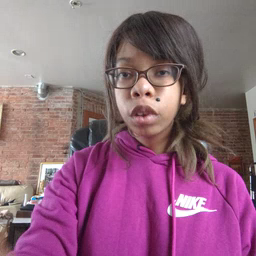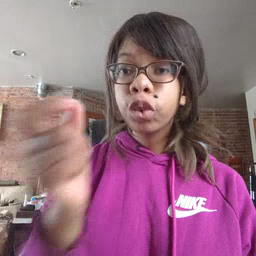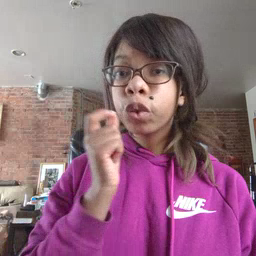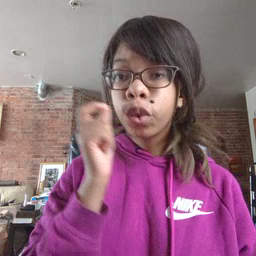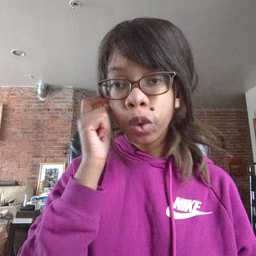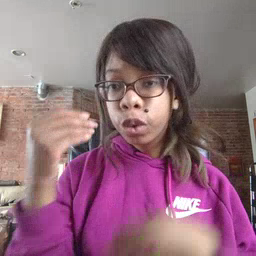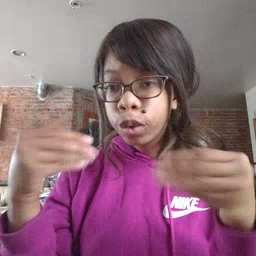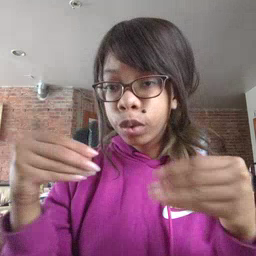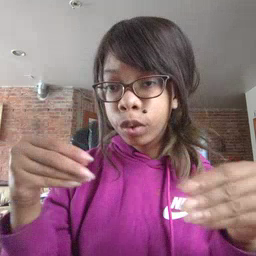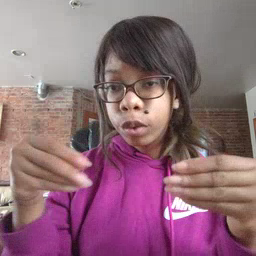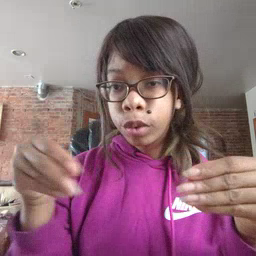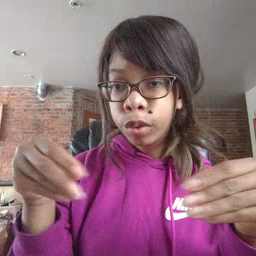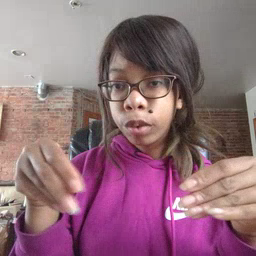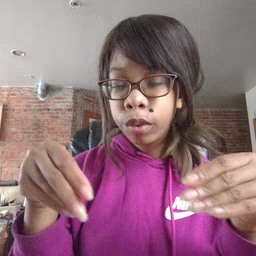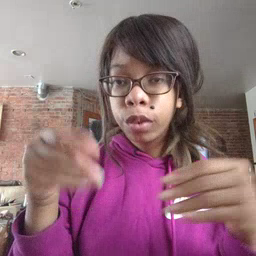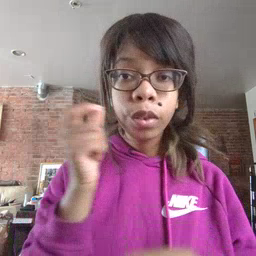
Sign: store